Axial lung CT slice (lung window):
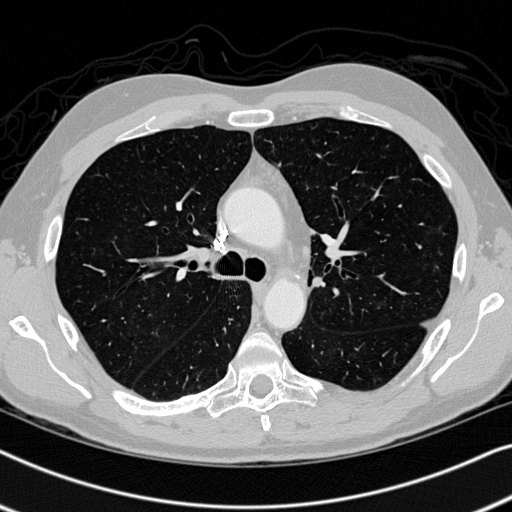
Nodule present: yes
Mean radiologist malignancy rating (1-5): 2.5